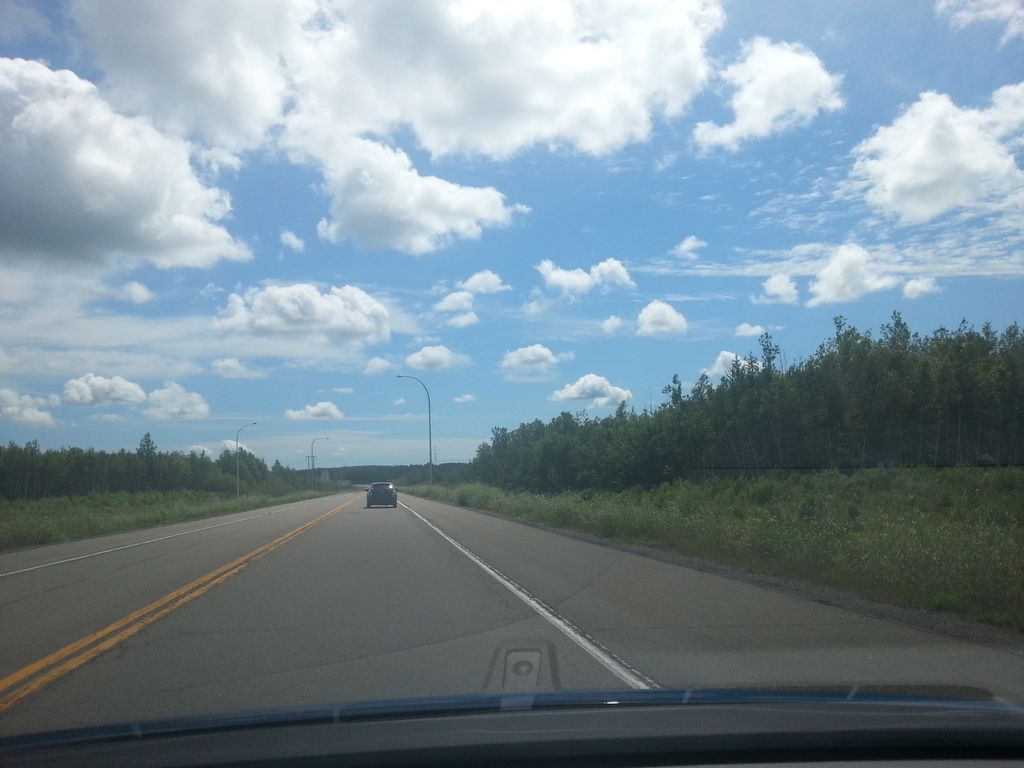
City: charlottetown